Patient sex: M
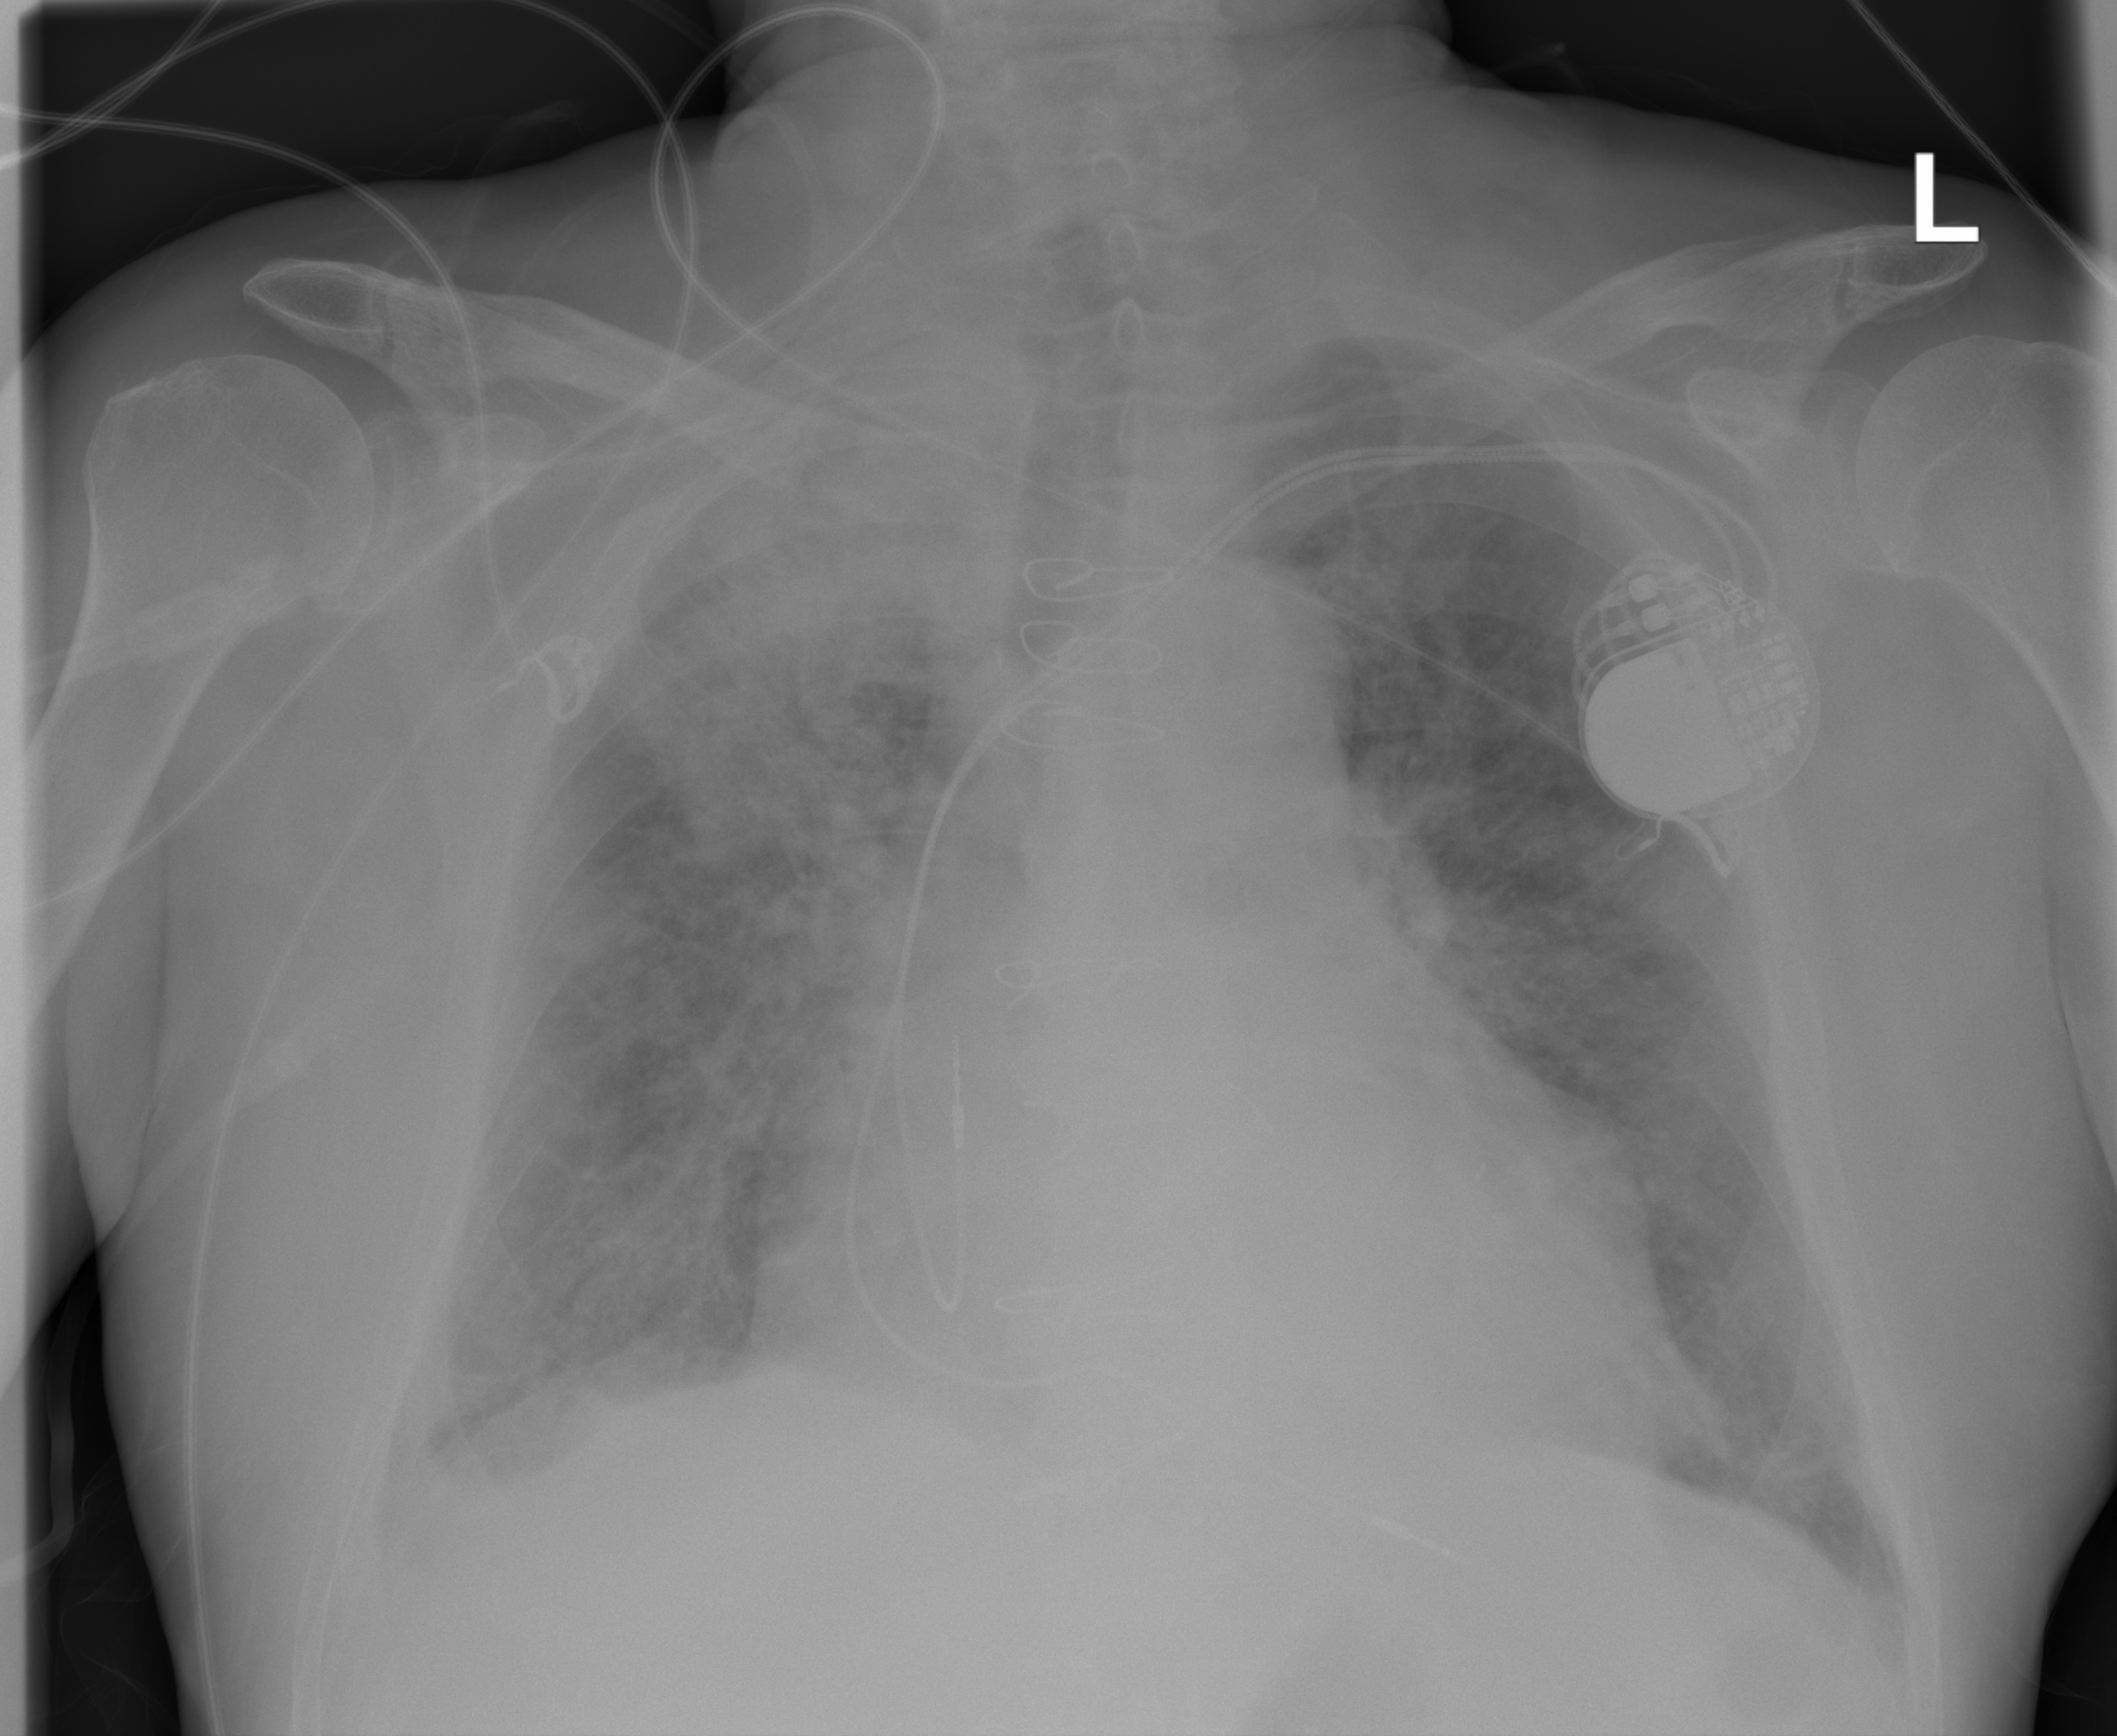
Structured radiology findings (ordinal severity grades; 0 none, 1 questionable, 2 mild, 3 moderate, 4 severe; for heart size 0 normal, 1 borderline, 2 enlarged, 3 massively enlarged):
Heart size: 1
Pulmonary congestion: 0
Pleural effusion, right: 2
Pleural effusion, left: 0
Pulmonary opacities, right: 3
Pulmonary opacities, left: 0
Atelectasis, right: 2
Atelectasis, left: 2